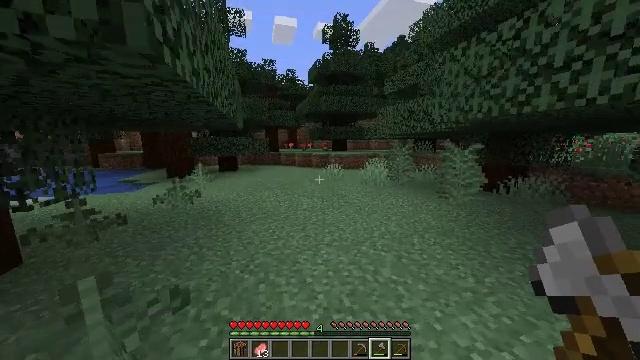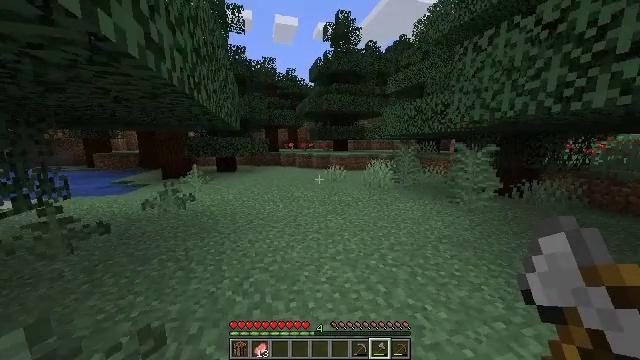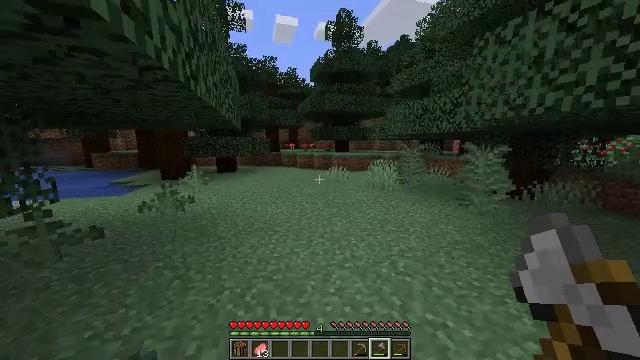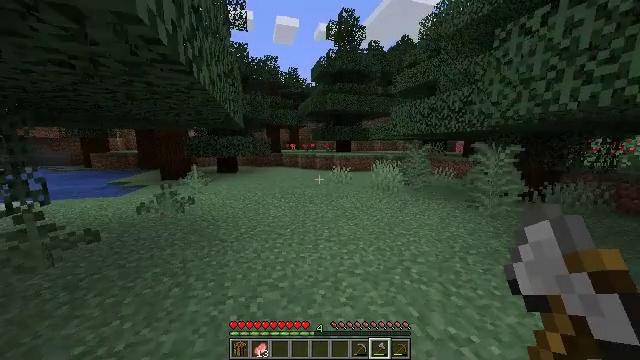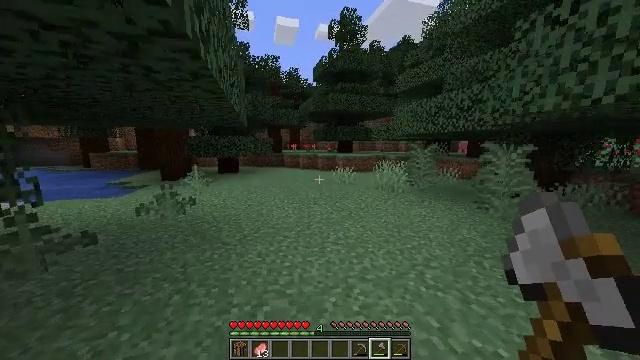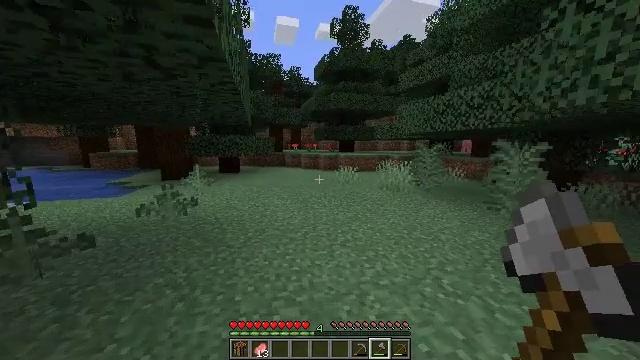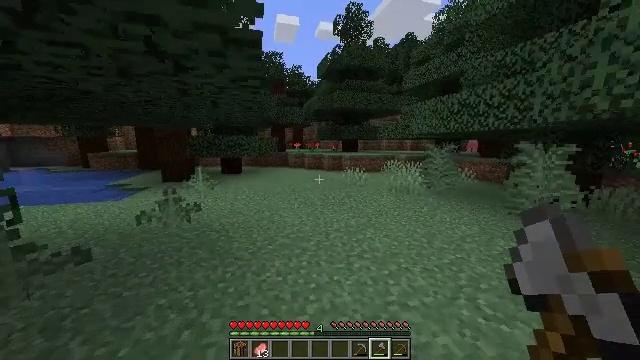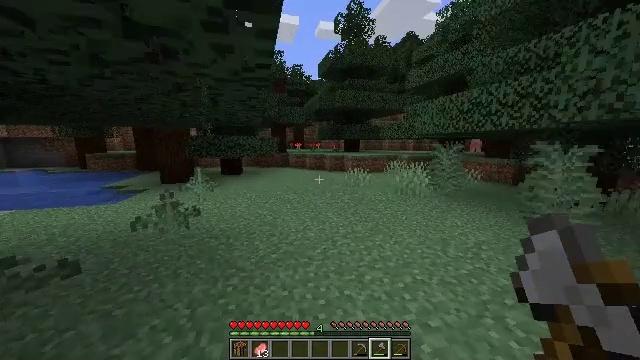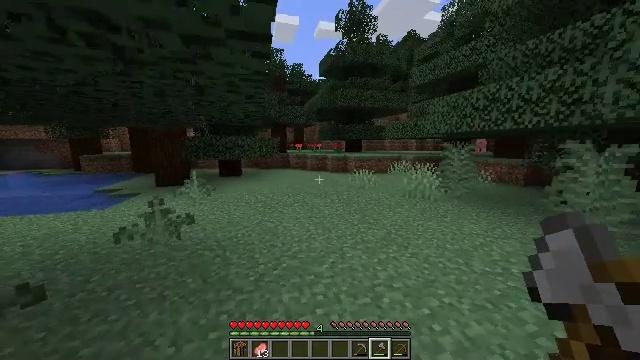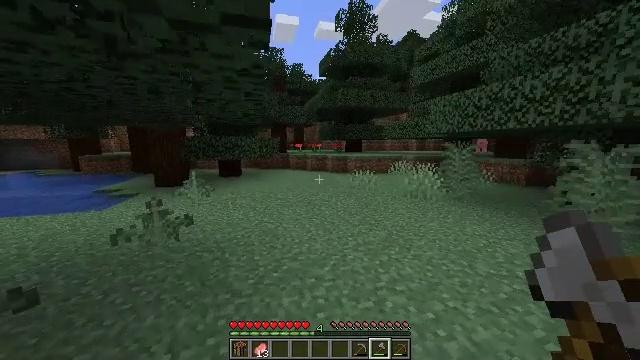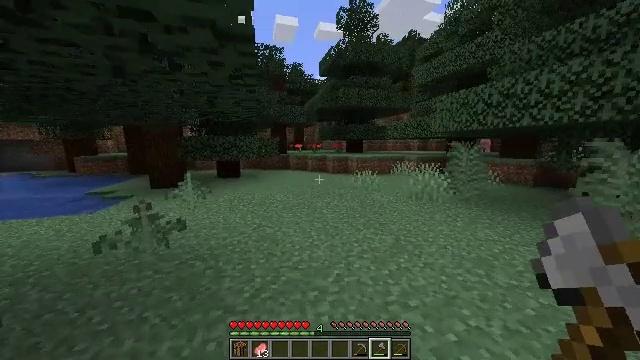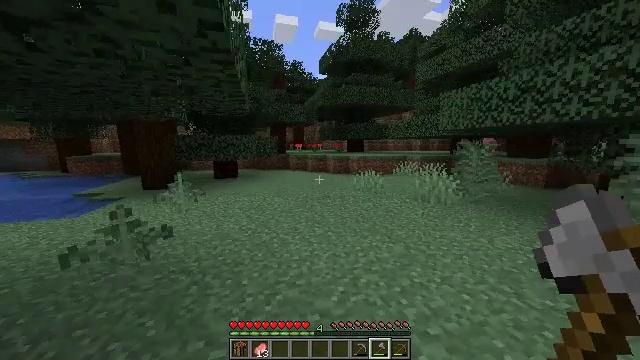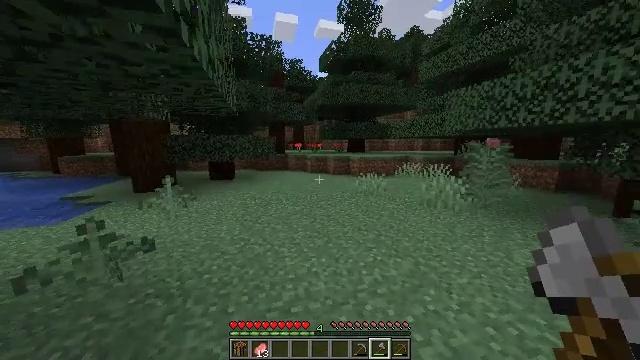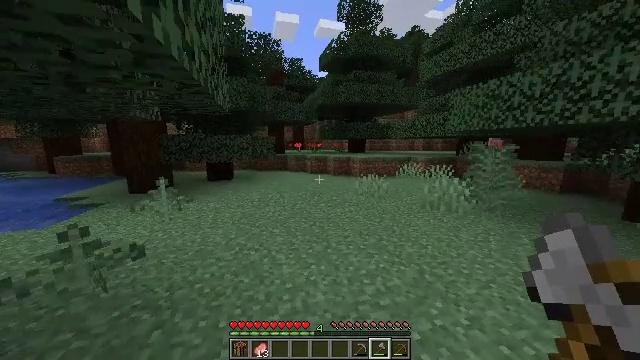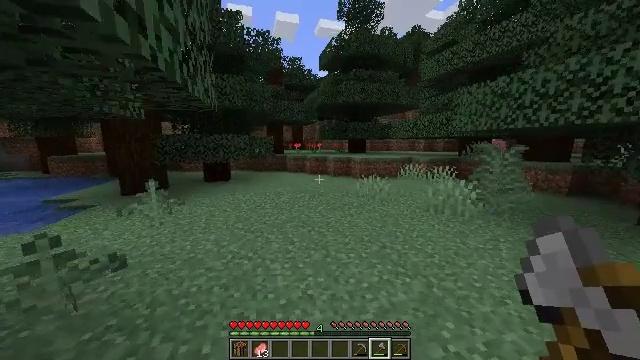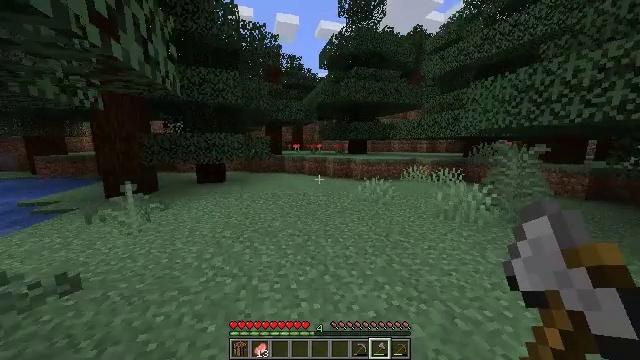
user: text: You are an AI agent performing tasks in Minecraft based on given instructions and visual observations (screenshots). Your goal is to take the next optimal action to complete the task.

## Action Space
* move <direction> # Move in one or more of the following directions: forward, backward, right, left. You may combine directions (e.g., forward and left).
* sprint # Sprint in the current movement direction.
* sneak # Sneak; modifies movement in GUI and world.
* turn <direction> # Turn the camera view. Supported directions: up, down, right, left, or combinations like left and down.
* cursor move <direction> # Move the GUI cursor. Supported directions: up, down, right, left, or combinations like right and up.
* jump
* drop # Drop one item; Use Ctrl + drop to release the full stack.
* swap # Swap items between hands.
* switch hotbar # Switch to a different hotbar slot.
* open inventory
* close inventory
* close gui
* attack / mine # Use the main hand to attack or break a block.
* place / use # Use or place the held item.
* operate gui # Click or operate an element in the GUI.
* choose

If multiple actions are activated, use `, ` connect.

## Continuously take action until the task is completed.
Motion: motion action
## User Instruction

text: Punch the spruce leaves to get saplings.
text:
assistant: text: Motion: move forward and move left, sprint
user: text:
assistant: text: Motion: move forward and move left, sprint
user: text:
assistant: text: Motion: move forward and move left, sprint
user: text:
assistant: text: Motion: move forward and move left, sprint
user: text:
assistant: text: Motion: move forward and move left, sprint
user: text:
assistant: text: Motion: move forward, sprint
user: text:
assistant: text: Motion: move forward, sprint
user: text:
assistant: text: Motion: move forward, sprint
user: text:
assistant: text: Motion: move forward, sprint
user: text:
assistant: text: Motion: move forward, sprint
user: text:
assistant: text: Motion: move forward, sprint
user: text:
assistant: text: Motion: move forward, sprint
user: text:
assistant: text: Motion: move forward, sprint
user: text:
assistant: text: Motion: move forward, sprint
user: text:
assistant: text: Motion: move forward, sprint
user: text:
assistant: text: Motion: move forward, sprint
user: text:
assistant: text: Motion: move forward, sprint
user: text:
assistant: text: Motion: move forward, sprint
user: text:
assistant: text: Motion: move forward, sprint, turn right
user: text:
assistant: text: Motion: move forward, sprint
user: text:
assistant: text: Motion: move forward, sprint
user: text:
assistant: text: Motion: move forward, sprint
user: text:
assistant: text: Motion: move forward, sprint
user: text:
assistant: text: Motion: move forward, sprint
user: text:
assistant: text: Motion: move forward, sprint
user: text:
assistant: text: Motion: move forward, sprint, turn right and up
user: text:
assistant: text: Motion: move forward, sprint, turn right
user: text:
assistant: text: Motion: move forward, sprint, turn right
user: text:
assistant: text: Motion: move forward, sprint
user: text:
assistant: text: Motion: move forward and move left, sprint